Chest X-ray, PA view. Patient: 59 years old, sex M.
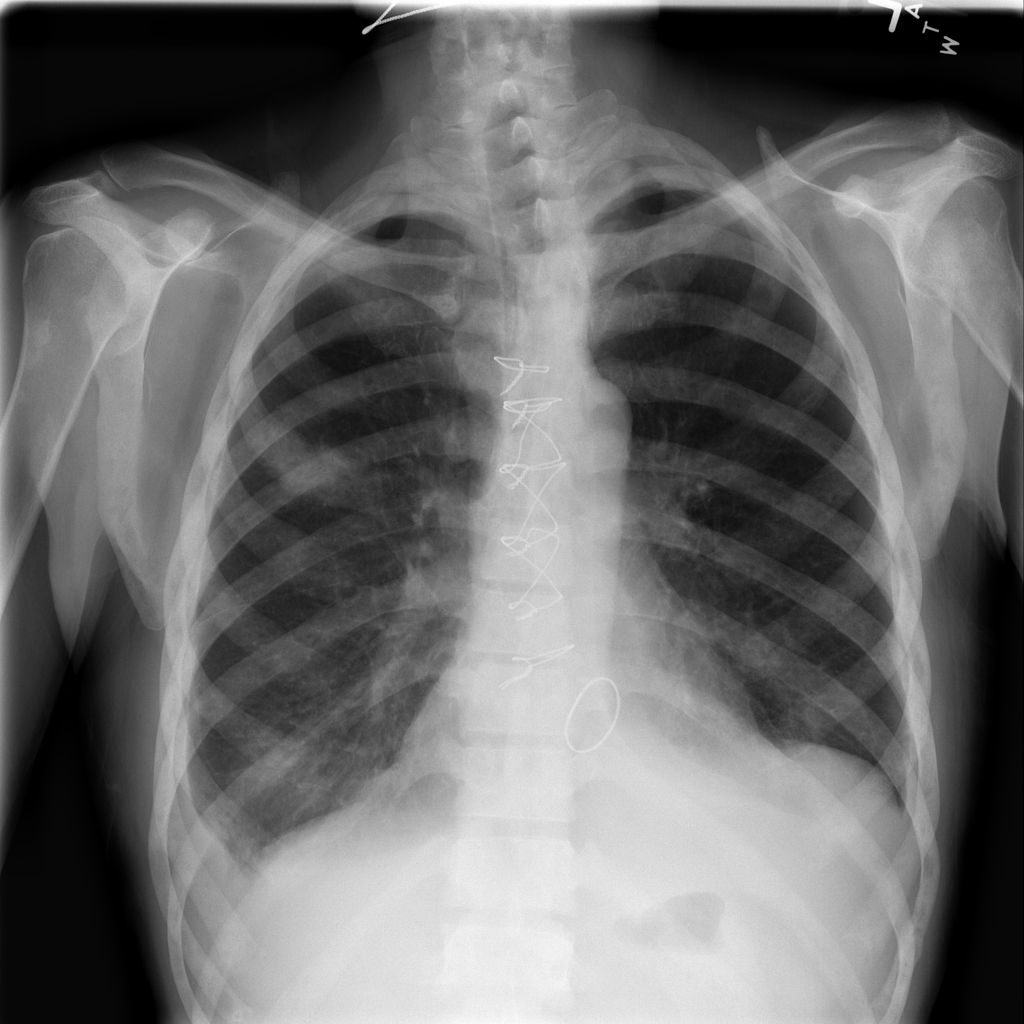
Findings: Atelectasis, Effusion